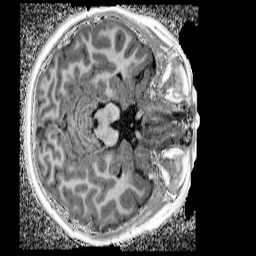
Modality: UNIT1_denoised
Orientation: axial
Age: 10
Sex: male
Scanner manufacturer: siemens
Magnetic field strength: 3 T
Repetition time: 4 s
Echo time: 0.00299 s